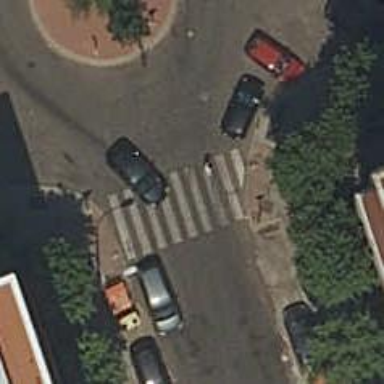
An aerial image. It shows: Uncontrolled crossing on the road.